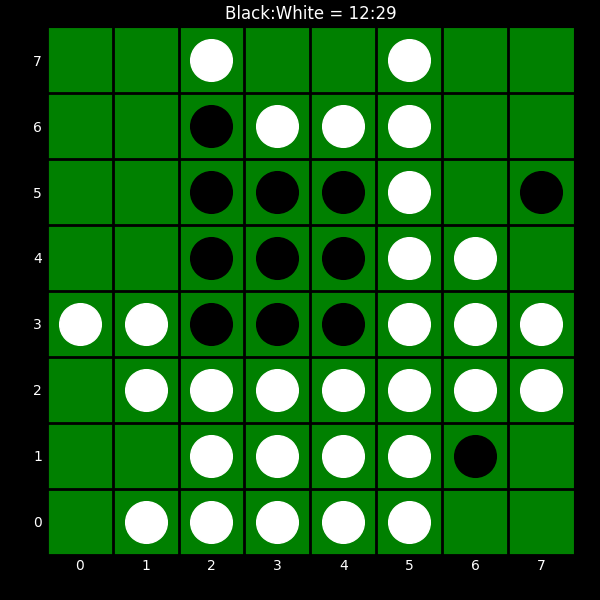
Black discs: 12
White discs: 29